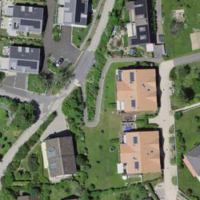
EUNIS habitat code: 55
Species observed at this site:
Cosmos bipinnatus
Convolvulus tricolor
Acer pseudoplatanus